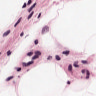
Metastatic tissue present: no